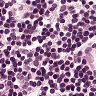
Metastatic tissue present: no